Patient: sex M, age 50
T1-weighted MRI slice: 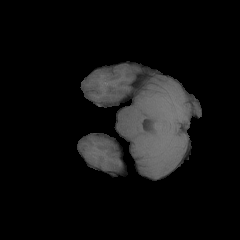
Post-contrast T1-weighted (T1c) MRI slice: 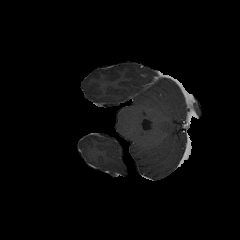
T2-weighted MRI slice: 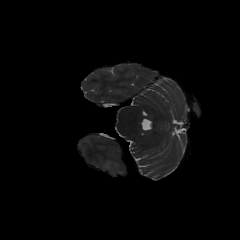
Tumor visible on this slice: yes
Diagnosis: Glioblastoma, IDH-wildtype
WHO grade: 4